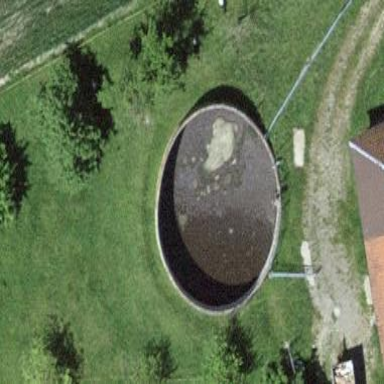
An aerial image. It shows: Building with storage tank.